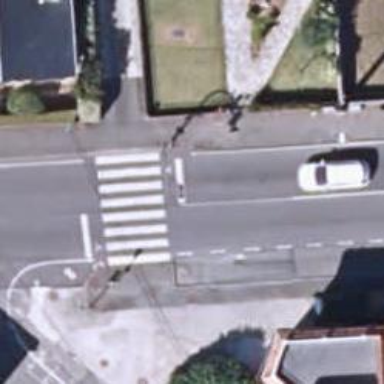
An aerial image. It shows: Road with traffic signals.